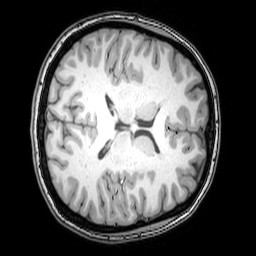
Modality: T1w
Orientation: axial
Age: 24
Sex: female
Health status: healthy
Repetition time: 0.081 s
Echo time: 0.037 s